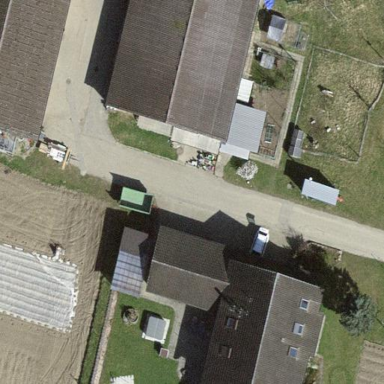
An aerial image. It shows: Farmyard area.